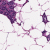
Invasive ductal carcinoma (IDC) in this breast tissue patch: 0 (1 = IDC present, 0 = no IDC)